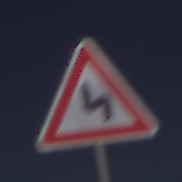
Verkehrszeichen: DoppelkurveZunaechstLinks
Umgebung: Outdoor, Nature
Tageszeit: MorningAfternoon
Wetter: Clear
Licht: Natural
Jahreszeit: NotSpecified
Kontrast: HighContrast